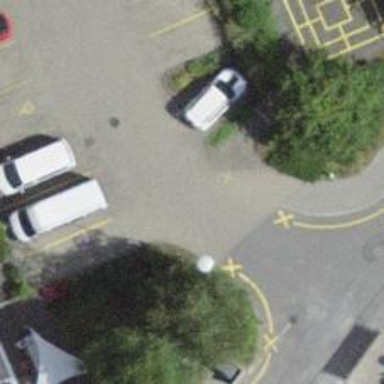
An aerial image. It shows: Asphalt parking aisle road for service vehicles.